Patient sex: F
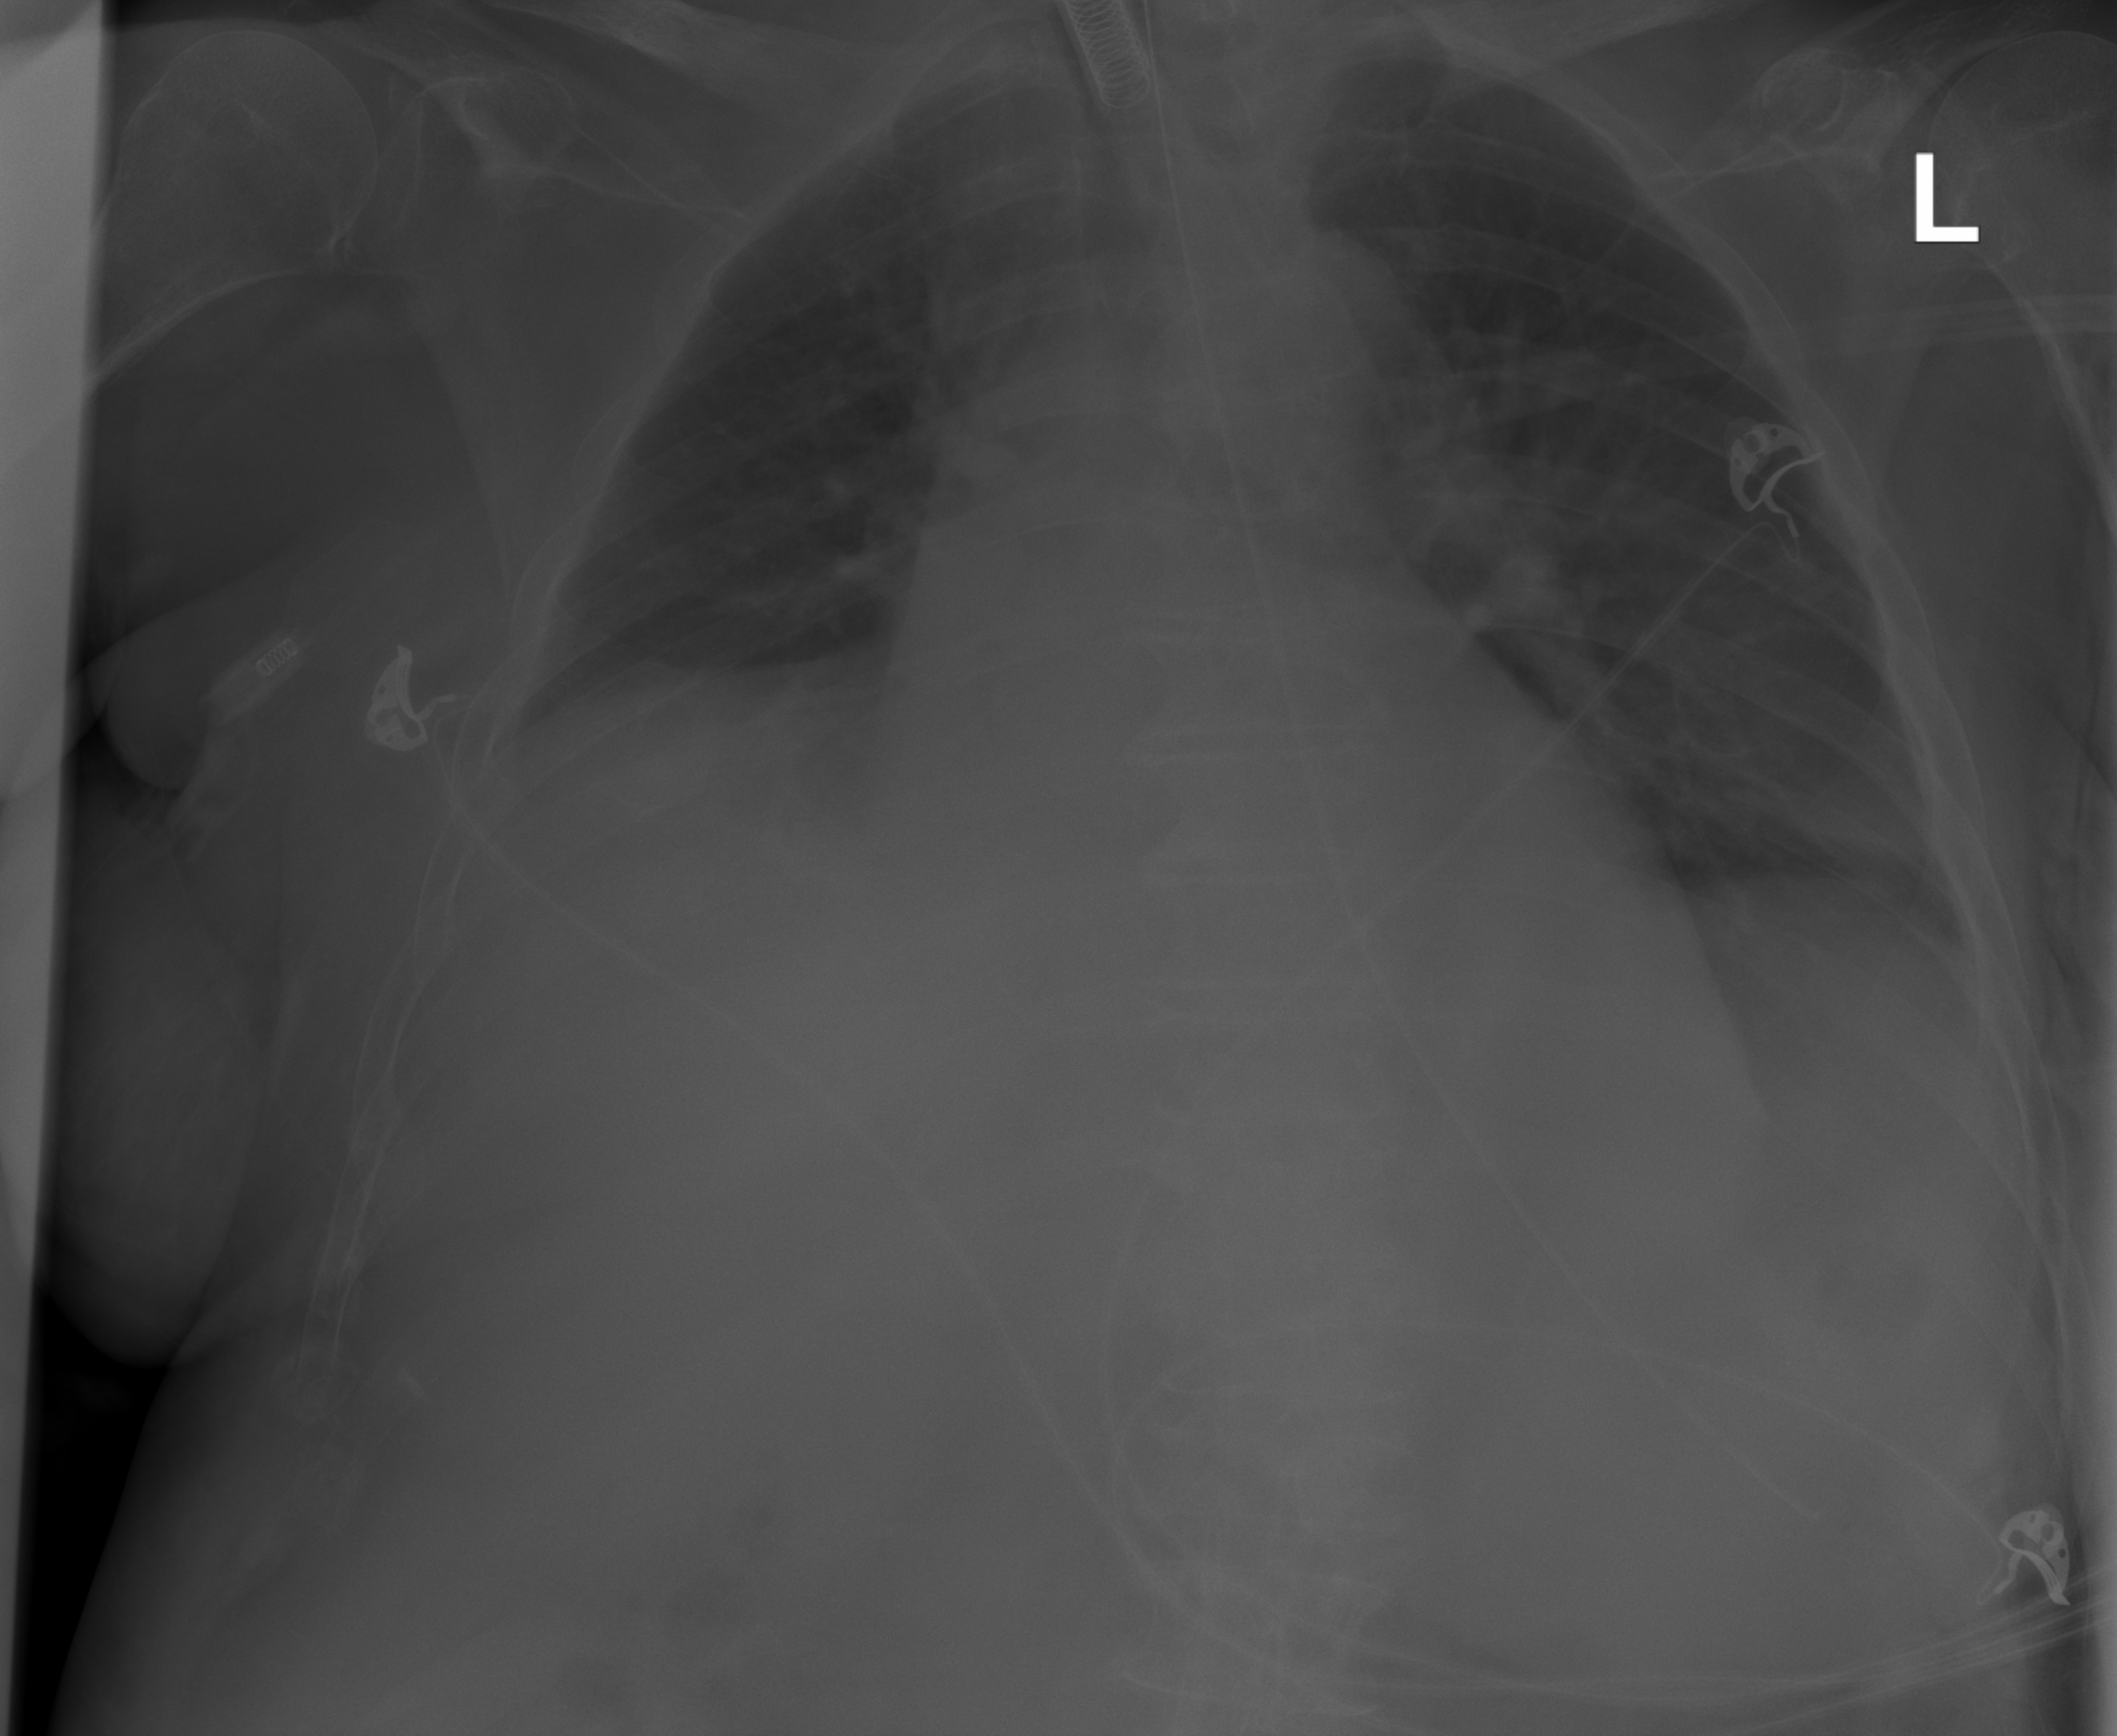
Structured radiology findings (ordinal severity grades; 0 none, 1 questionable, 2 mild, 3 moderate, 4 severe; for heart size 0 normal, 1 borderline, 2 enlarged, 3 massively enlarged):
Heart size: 1
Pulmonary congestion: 2
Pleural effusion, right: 1
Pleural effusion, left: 1
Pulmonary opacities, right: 1
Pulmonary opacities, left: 0
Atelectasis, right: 2
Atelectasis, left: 0